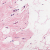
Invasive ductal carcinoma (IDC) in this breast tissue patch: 0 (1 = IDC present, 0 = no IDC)